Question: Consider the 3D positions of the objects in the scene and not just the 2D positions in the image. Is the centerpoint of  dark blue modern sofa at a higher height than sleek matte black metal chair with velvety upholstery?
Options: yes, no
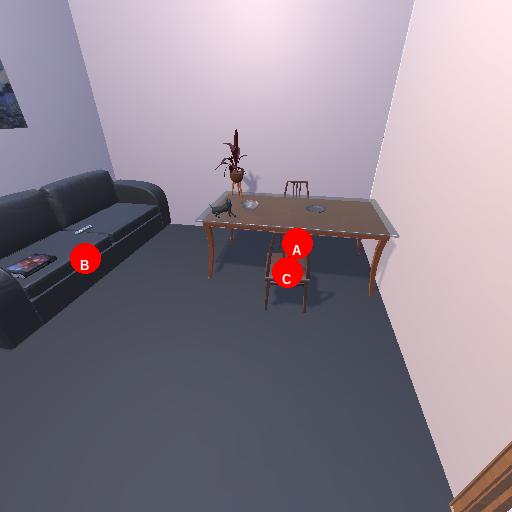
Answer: yes